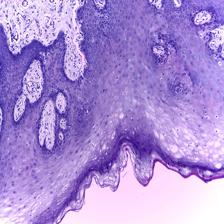
Diagnosis: Normal